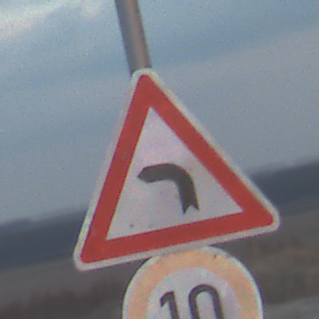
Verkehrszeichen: KurveLinks
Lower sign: Geschwindigkeit10
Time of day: SunriseSunset
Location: Outdoor (Beach)
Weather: PartlyCloudy
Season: NotSpecified
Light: Natural